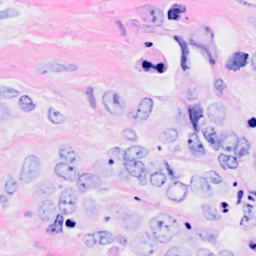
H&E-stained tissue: Breast